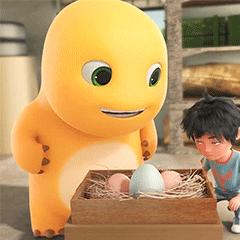
Label: nailong